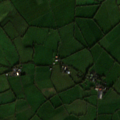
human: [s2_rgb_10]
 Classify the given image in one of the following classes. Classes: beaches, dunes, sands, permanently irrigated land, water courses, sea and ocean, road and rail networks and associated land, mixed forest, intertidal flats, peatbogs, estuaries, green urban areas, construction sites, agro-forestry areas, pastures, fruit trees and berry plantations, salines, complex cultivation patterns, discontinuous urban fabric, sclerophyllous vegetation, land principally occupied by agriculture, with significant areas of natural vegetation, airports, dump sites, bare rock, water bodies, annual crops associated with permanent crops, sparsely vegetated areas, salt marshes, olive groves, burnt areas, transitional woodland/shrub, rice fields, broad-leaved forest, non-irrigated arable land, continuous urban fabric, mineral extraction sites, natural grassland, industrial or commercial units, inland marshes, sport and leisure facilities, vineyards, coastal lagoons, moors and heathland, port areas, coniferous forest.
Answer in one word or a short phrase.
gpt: pastures